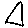
Label: triangle